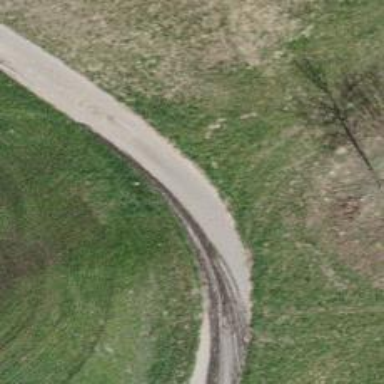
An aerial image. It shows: Gravel track with grade 1 tracktype.